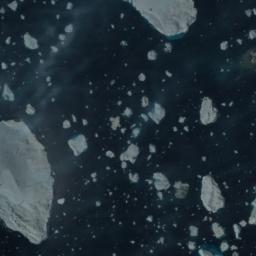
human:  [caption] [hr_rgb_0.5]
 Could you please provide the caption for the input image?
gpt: Several large ice cubes of various sizes and surrounding small pieces of ice float on the deep blue sea .

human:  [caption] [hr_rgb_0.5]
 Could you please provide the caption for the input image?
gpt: There is a big ice and many small ice on the deep blue sea .

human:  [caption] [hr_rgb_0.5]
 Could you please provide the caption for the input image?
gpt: There are sea ice of different shapes and sizes .

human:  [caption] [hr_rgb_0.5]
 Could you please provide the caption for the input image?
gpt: An ice hummock and some pieces of sea ice of different sizes float in the deep blue sea .

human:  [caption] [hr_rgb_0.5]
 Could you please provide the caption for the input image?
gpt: There are many pieces of sea ice .